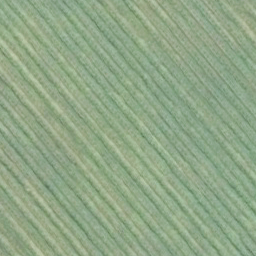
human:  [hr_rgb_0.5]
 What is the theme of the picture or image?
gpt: farmland